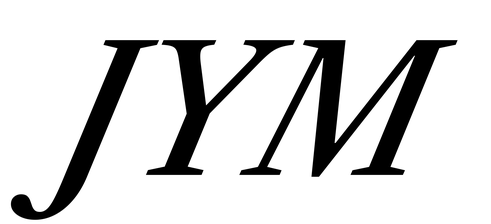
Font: LibreCaslonText-Italic_Medium_Italic